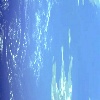
Label: water